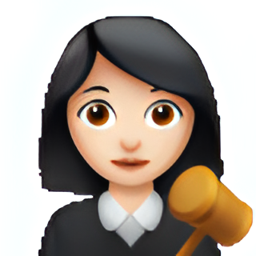
Name: female judge type 1 2
Emoji: 👩🏻‍⚖️
Group: People & Body
Sub-group: person-role